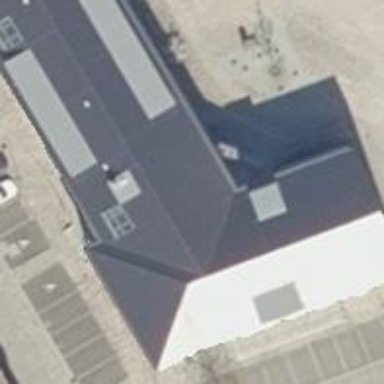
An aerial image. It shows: Community center building.